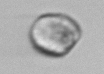
Label: Dinophyceae